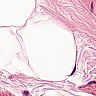
Metastatic tissue present: no